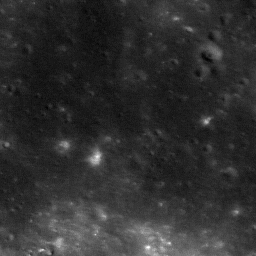
Host type: background_regolith
Lunar coordinates: latitude nan, longitude nan